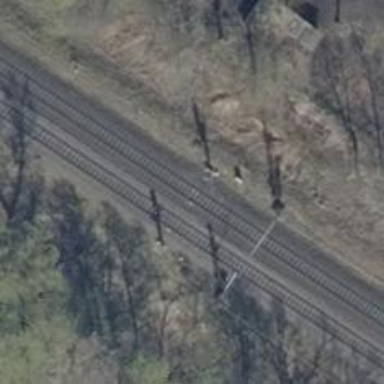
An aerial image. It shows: Railway track with contact lines for electrification.